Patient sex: F
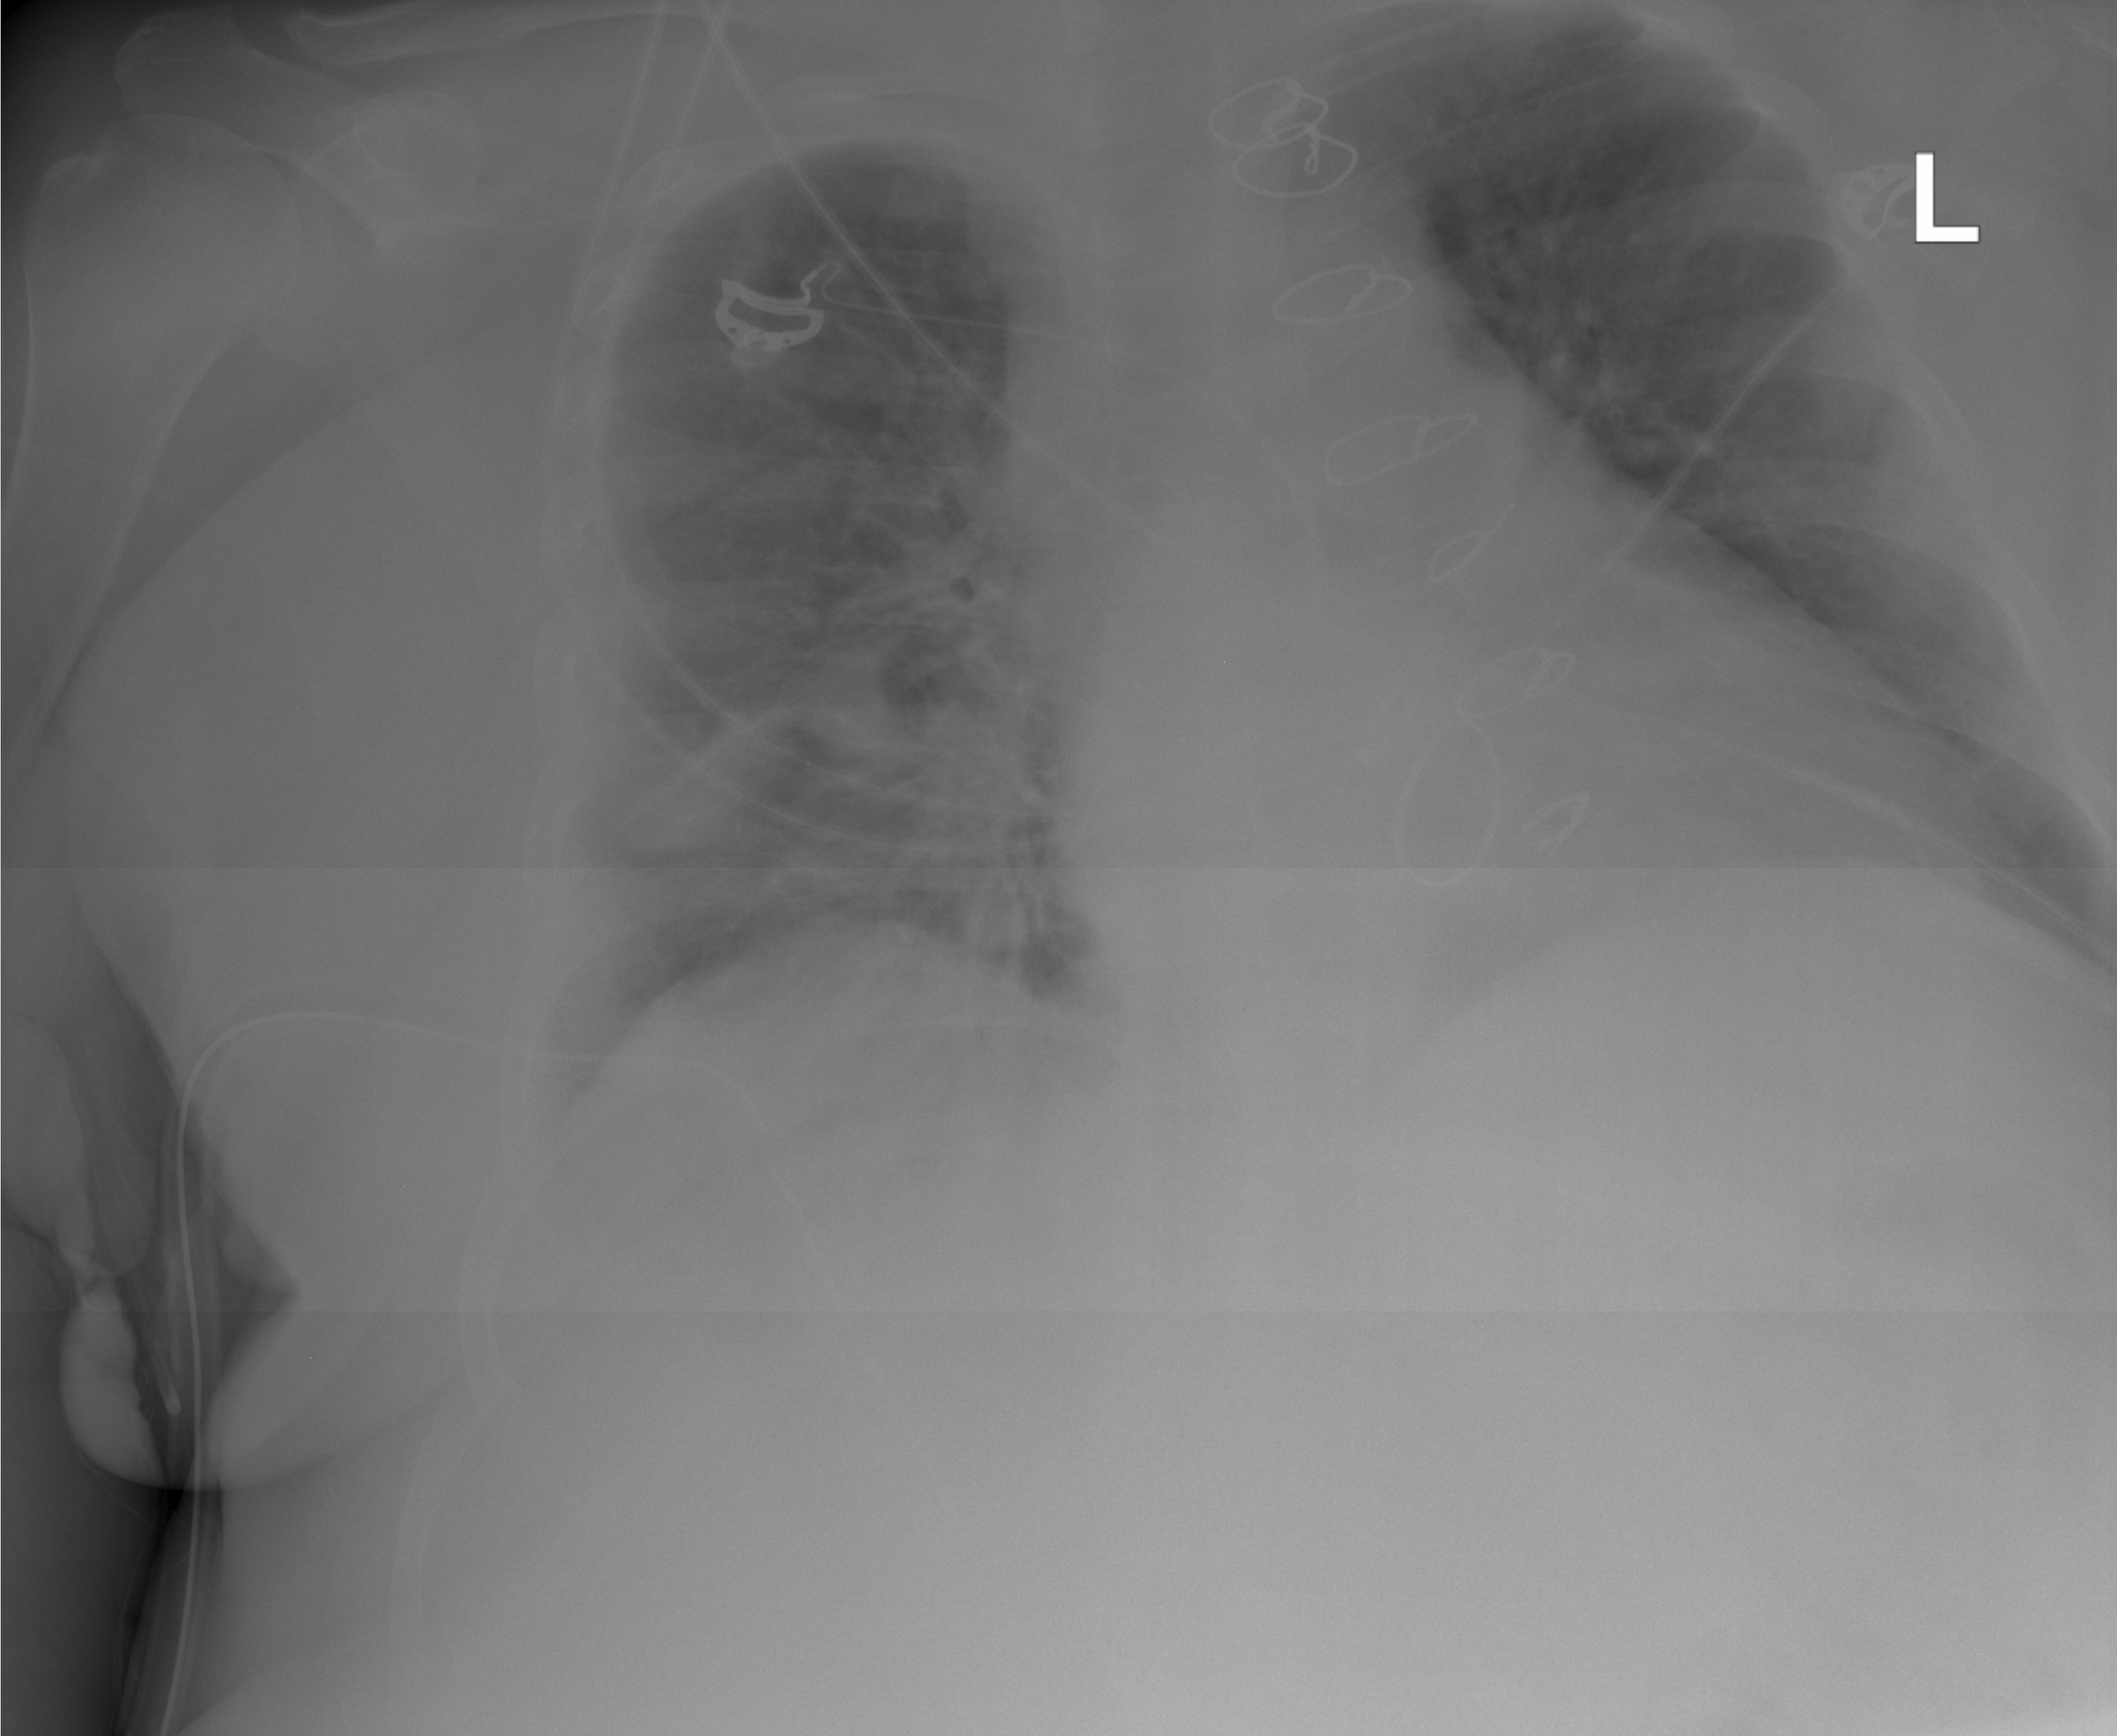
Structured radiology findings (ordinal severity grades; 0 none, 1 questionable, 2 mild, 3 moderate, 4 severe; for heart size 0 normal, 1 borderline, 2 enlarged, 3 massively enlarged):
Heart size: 1
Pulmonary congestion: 2
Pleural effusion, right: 0
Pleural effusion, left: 0
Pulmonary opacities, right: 3
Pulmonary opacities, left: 0
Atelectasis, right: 2
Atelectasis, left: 0